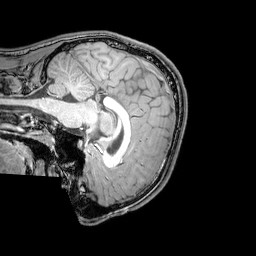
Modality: T1w
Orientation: sagittal
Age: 20
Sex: male
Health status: healthy
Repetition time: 0.081 s
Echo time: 0.037 s